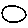
Label: circle